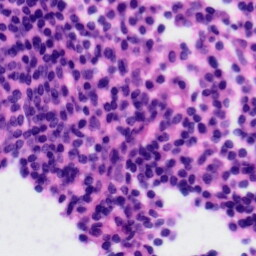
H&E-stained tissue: Tonsil